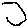
Label: hexagon